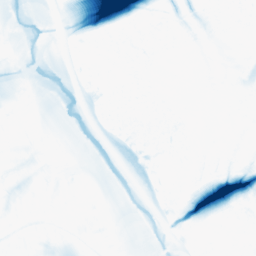
Category: morphological
Decomposition family: morphological_ellipse
Decomposition parameters: operation: closing
width: 50
height: 50
Upsampling method: cubic_mitchell
Upsampling parameters: scale: 4
Upsampling scale: 4